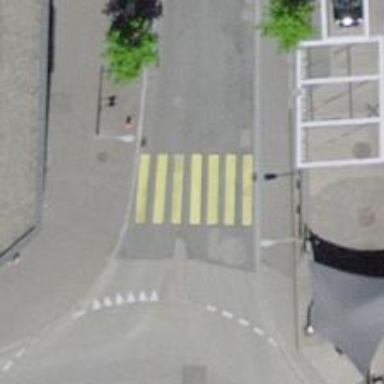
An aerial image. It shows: Zebra crossing on the road.